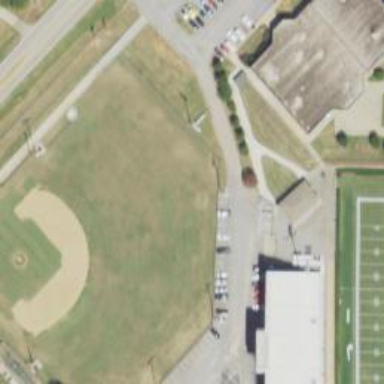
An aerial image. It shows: Baseball pitch for leisure land.